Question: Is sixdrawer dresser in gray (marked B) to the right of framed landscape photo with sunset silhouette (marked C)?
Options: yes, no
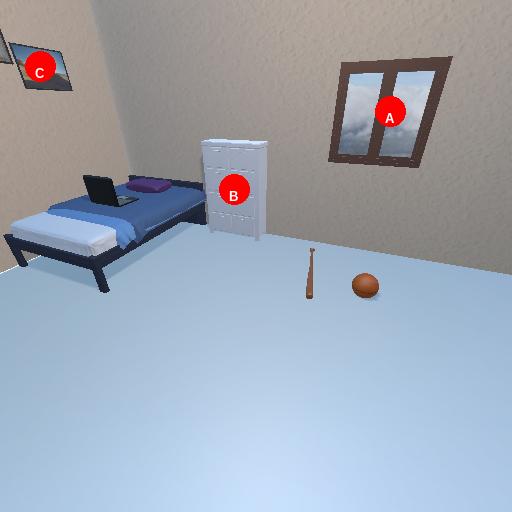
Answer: yes